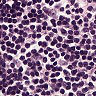
Metastatic tissue present: no